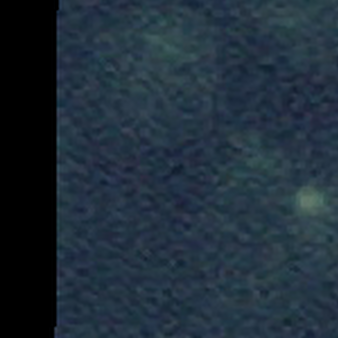
Label: other